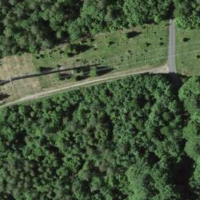
EUNIS habitat code: 41
Species observed at this site:
Prunella vulgaris